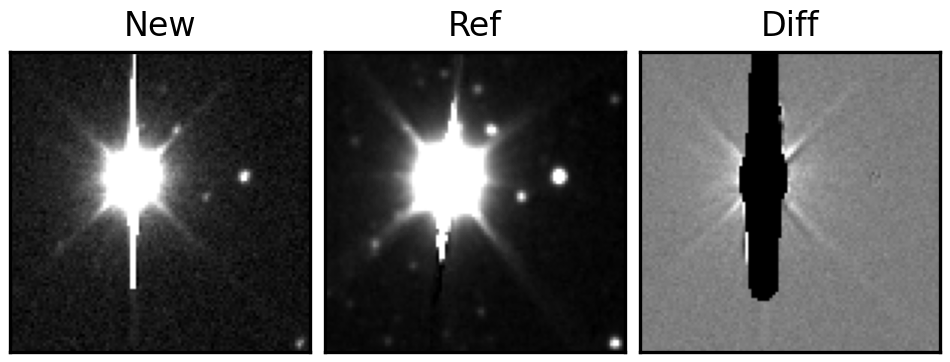
Label: bogus